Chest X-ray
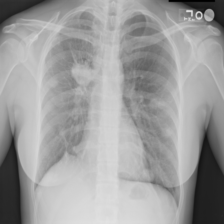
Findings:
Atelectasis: negative
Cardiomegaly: negative
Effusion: negative
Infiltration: negative
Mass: negative
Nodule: positive
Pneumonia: negative
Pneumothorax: negative
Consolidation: negative
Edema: negative
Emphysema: negative
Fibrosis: negative
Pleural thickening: negative
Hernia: negative